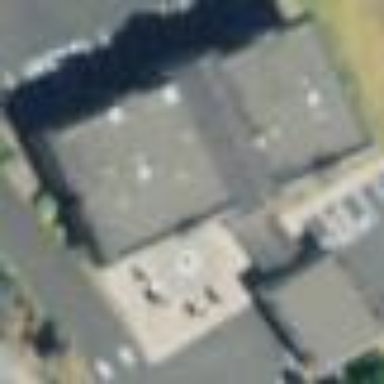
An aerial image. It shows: Building that is motel.